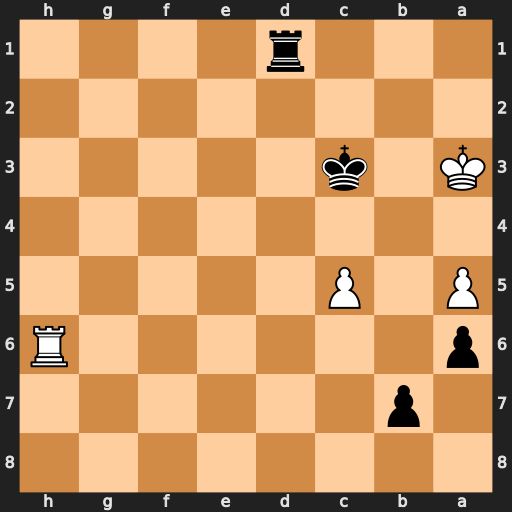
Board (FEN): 8/1p6/p6R/P1P5/8/K1k5/8/3r4
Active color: b
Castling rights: -
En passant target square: -
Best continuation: Ra1#